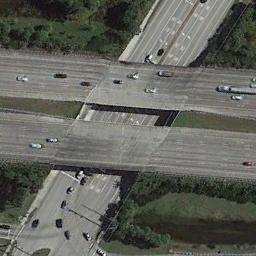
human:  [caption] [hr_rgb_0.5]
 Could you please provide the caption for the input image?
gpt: The overpass is next to the grass and some trees .

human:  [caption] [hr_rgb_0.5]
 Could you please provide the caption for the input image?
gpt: Many cars are on the overpass .

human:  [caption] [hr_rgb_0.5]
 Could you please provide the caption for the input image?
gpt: Here are two parallel overpasses, And there are many cars on the overpasses .

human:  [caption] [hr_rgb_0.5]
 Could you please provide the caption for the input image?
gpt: The cross-line overpass is over the road on the green space .

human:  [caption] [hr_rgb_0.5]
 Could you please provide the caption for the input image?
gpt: There are some green trees and meadows around the overpass .